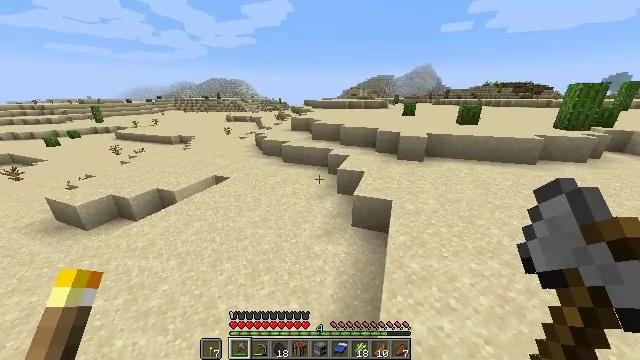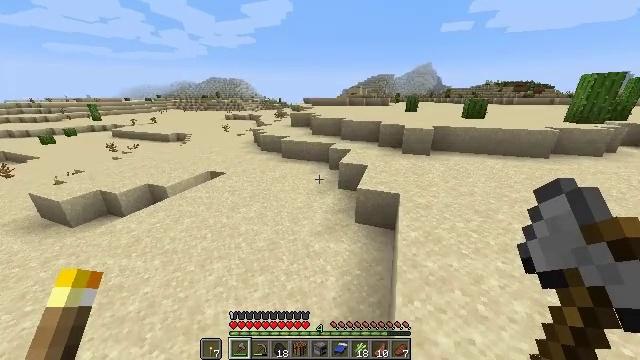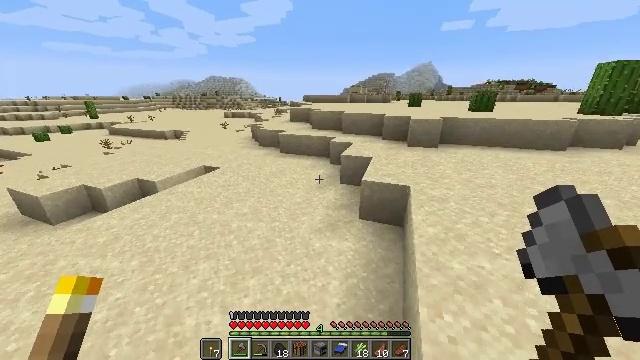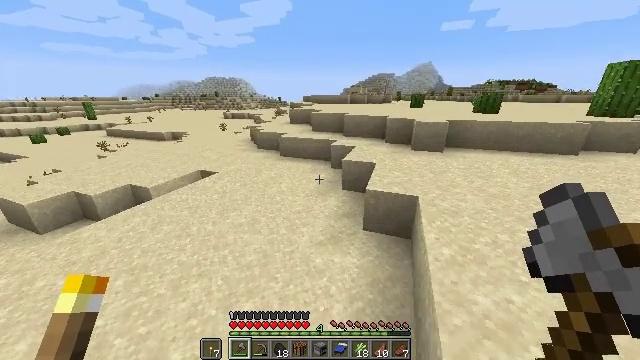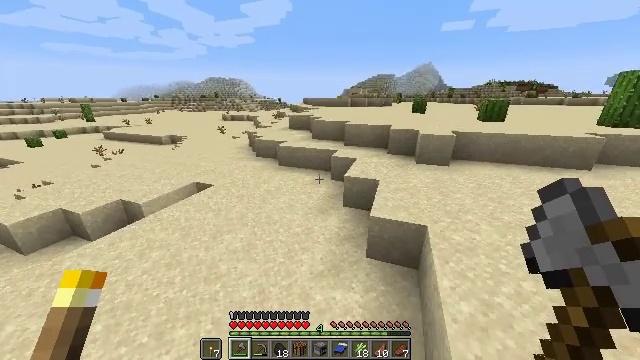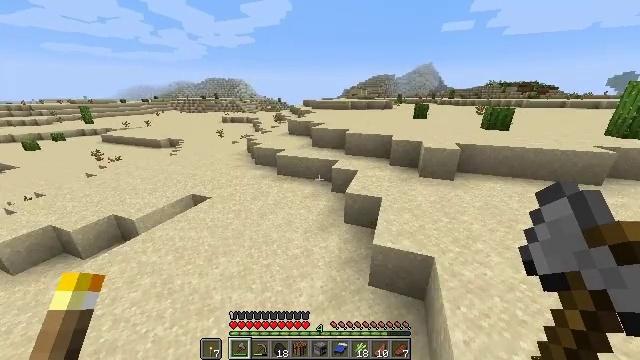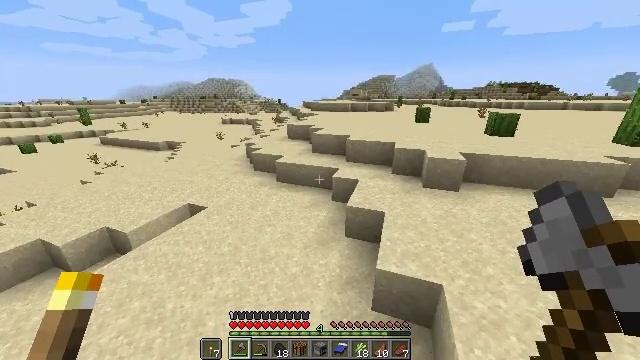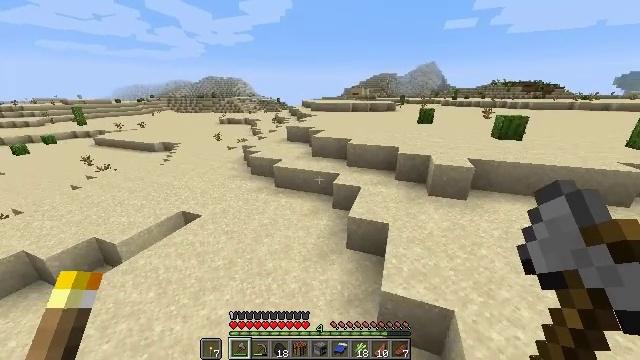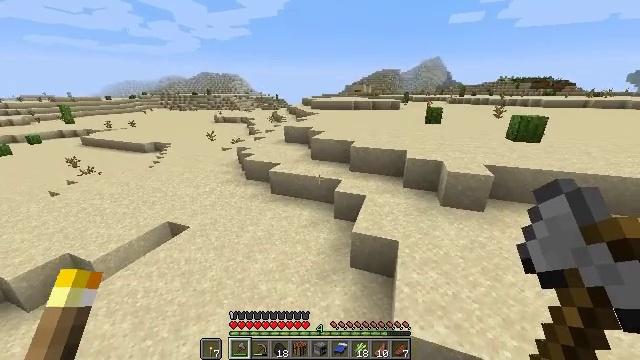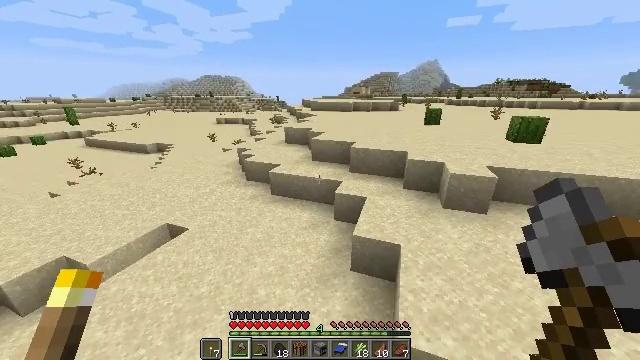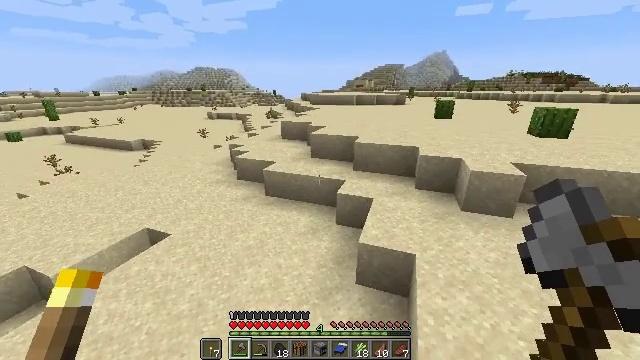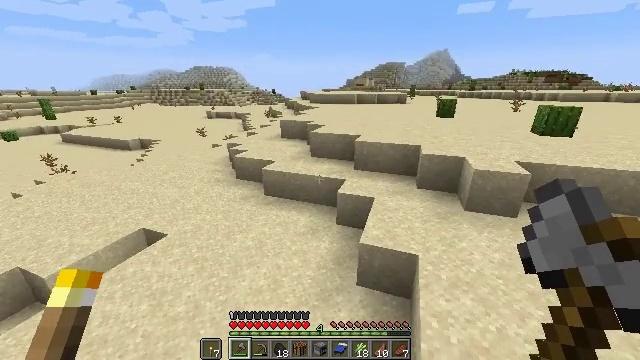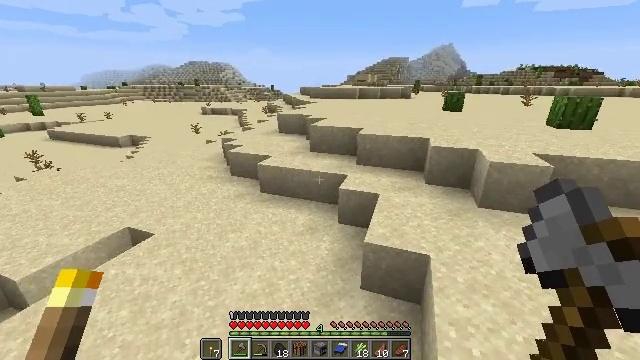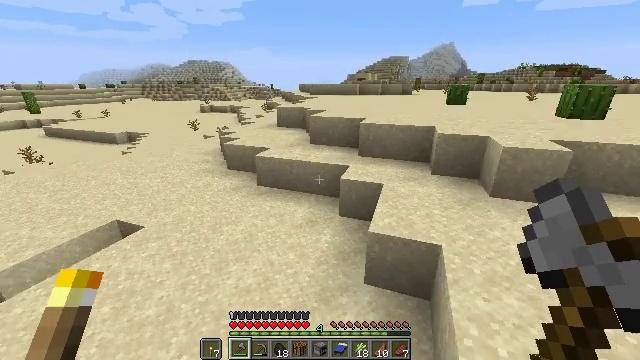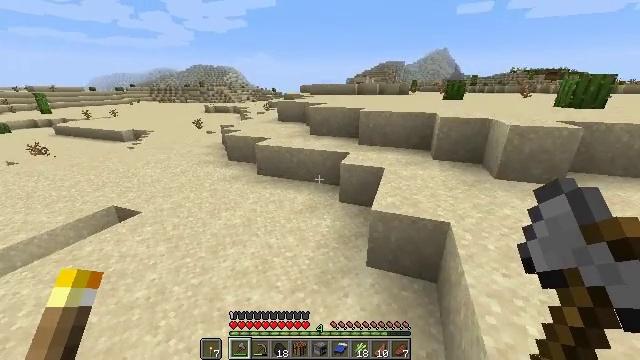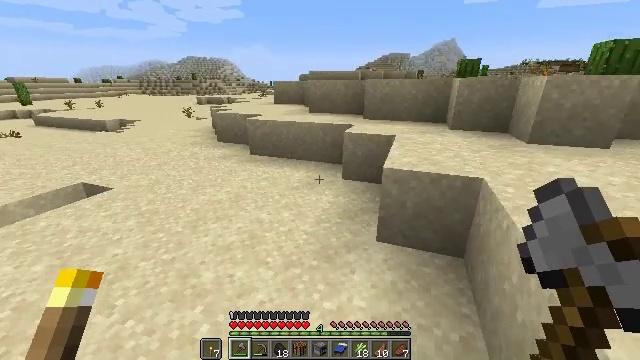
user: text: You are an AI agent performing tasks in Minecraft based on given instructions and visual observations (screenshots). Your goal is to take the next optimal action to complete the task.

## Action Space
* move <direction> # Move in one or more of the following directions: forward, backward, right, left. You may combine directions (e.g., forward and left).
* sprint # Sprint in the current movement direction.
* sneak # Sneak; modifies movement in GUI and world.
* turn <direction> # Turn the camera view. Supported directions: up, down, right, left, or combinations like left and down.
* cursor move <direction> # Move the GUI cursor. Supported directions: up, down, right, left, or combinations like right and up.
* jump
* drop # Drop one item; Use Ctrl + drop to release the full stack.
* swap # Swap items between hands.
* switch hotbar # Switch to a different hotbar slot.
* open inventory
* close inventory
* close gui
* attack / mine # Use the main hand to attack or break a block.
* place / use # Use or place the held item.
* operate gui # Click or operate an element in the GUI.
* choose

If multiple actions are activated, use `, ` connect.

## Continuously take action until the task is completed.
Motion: motion action
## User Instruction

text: Collect blue terracotta from structures.
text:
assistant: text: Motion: move forward, sprint, jump
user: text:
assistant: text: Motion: move forward, sprint, jump
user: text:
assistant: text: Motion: move forward, sprint, jump
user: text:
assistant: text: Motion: move forward, sprint, jump
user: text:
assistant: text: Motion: move forward, sprint, jump
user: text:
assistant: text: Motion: sprint, jump
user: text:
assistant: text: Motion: move forward, sprint, jump
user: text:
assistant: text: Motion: move forward, sprint, jump
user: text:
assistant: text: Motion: sprint, jump
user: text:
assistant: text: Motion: sprint, jump
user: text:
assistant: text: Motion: sprint, jump
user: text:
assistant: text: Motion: sprint, jump
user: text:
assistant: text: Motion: sprint, jump
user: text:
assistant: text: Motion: sprint, jump
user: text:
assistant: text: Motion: sprint, jump
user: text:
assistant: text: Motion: sprint, jump
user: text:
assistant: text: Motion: sprint, jump
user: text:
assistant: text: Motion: move forward, sprint, jump
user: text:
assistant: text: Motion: move forward, sprint, jump
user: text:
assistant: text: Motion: move forward, sprint, jump
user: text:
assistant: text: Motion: move forward, sprint, jump
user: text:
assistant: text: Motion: move forward, sprint, jump
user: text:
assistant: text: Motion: move forward, sprint, jump
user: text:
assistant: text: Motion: move forward, sprint, jump
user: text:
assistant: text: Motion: move forward, sprint, jump
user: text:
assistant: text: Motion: move forward, sprint, jump
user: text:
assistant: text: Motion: move forward, sprint, jump
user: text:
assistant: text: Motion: move forward, sprint, jump
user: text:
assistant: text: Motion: move forward, sprint, jump
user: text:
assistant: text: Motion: move forward, sprint, jump